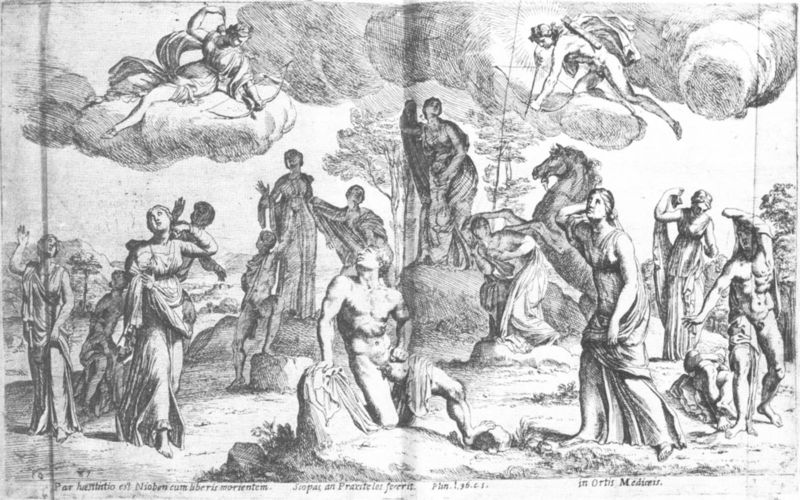
Titel: Les Niobides (Niobidengruppe im Garten der Villa Medici in Rom)
Künstler: Francois Perrier
Schlagwörter: baum, himmel, mann, nackt, wolken, bäume, frauen, menschen, männer, tod, kinder, pferd, pferde, engel, reiten, bogen, bögen, druck, radierung, stich, mythologie, göttin, heiligenschein, sterben, kniend, helden, pfeil, pfeile, cupido, sterbend, latein, bam, schiessen, plinius, nackte menschen, niobe, praxiteles